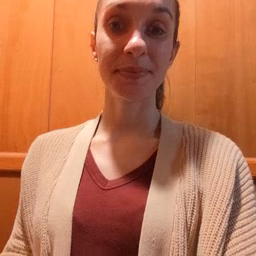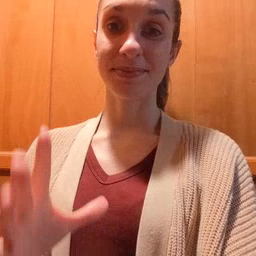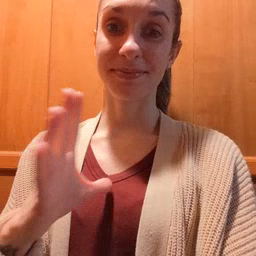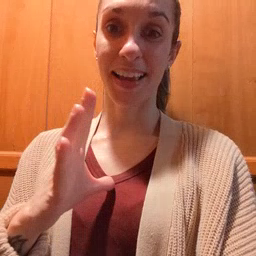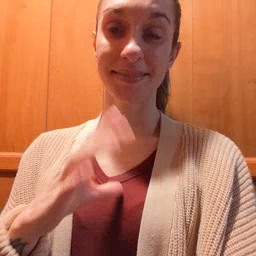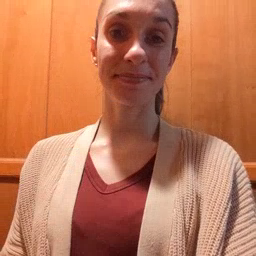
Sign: fine